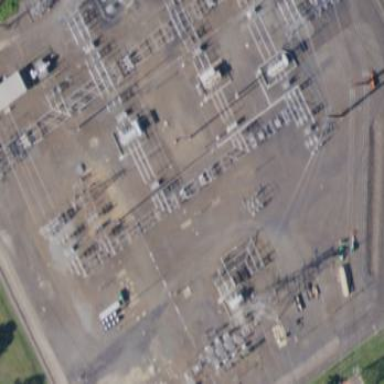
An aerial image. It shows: Substation for power.